Question:
Here, I have pointed to the 'Referencing Outlet Collection'. I am not able to figure out its usage in XCode4.
I am asking for the 'new feature of REFERENCING OUTLET COLLECTION in InterfaceBuilder of XCode4".
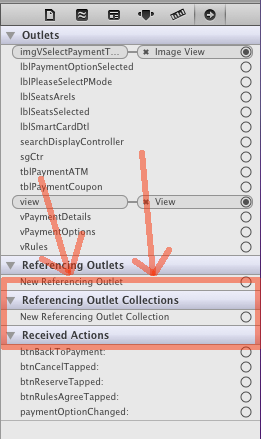
Answer: The 'IBOutletCollection' is a way to group 'IBOutlets'. Imagine that you have 3 or 4 'UILabels', on which you will apply a style (font, backgroundColour, opacity, etc). With a 'IBOutletCollection', it becomes trivial to do this. First you need to define your 'IBOutletCollection':
'''
@property (nonatomic, retain) IBOutletCollection(UILabel) NSArray *labelsCollection;
'''
(notice the type we are putting inside parenthesis, although we could put an 'id', if we had a mix collection)
Connect the 'IBoutlets' on Interface Builder and then just iterate it:
'''
for(UILabel *label in labelsCollection)
{
// Apply your styles
}
'''
---
Hope this helps you understand:
<URL>